Field crop: maize
Growth stage: 1
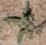
Species: atriplex